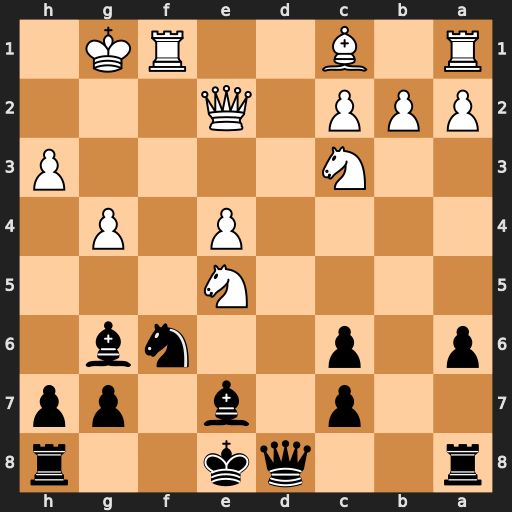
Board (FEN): r2qk2r/2p1b1pp/p1p2nb1/4N3/4P1P1/2N4P/PPP1Q3/R1B2RK1
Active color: b
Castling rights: kq
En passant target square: -
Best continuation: Qd4+ Kg2 Qxe5